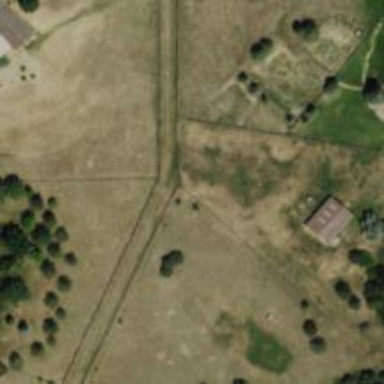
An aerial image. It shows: Bridleway.